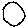
Label: circle